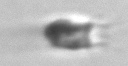
Label: Balanion